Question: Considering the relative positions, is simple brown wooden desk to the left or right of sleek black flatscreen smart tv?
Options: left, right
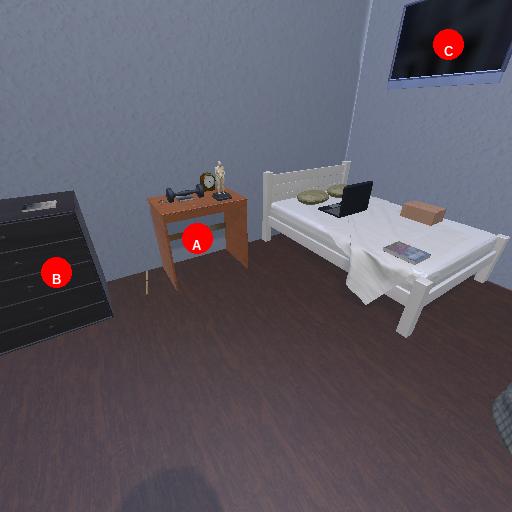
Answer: left